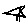
Label: star